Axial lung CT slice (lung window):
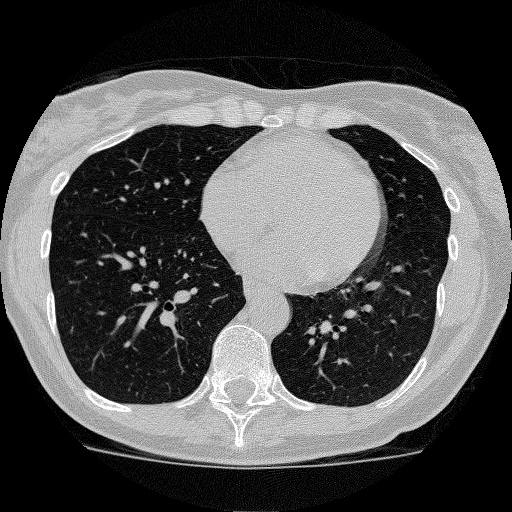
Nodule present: no